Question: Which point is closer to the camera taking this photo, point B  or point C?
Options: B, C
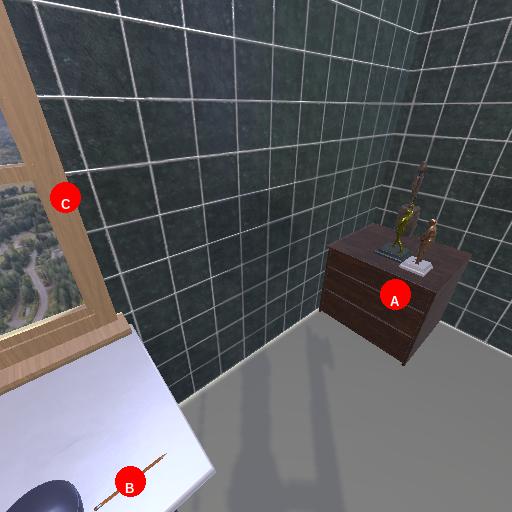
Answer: B